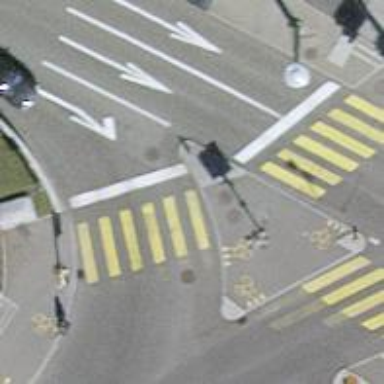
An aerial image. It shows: Asphalt footway with marked crossing and pedestrian island.